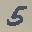
Label: 5